Field crop: tomato
Growth stage: 1
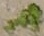
Species: portulaca